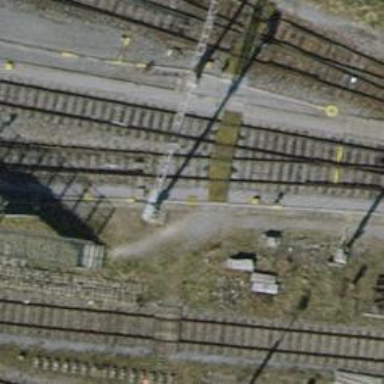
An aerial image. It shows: Uncontrolled railway crossing.